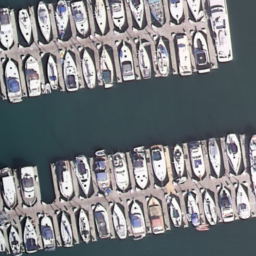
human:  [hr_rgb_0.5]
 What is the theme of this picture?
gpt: harbor

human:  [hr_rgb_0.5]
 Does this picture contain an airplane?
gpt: no

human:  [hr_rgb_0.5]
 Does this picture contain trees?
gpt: no

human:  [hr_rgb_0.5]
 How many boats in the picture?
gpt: forty-seven

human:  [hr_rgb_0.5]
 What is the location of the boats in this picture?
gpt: up and bottom